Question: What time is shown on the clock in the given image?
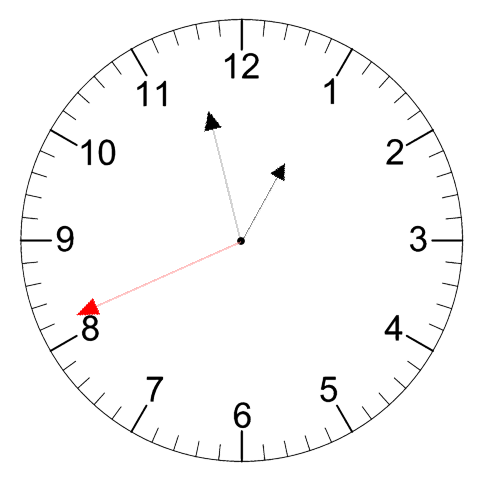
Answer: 12:57:41